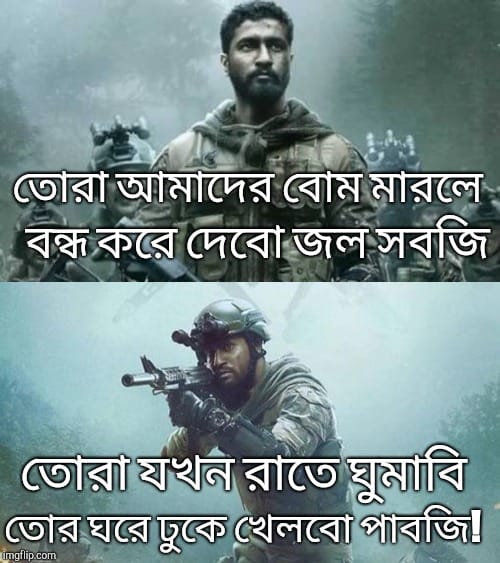
Text: তোরা আমাদের বোম মারলে বন্ধ করে দেবো জল সবজি। তোরা যখন রাতে ঘুমাবি তোর ঘরে ঢুকে খেলবো পাবজি
Label: Non Hate